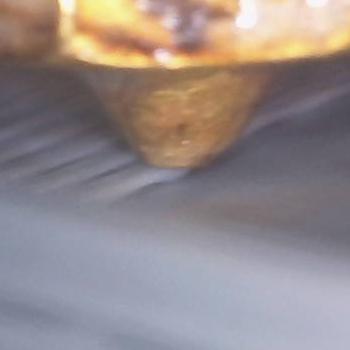
Flow rate: 37%